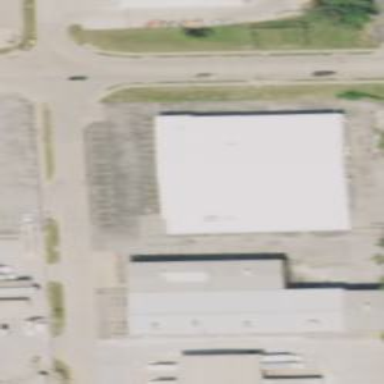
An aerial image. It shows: Building.